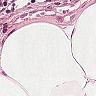
Metastatic tissue present: no